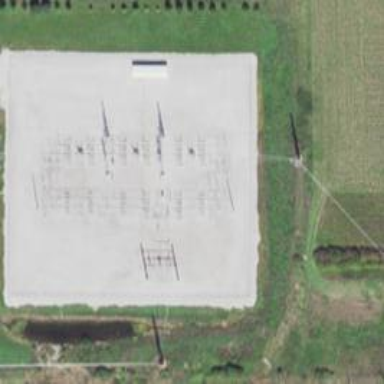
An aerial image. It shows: Mast used for lightning protection.